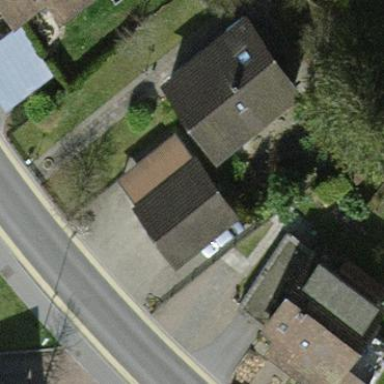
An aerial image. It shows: Garage building.